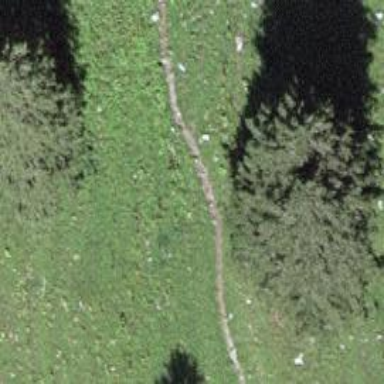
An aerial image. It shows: Path with grade 2 track type.